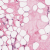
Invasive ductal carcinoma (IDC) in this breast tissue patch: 0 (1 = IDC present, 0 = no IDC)